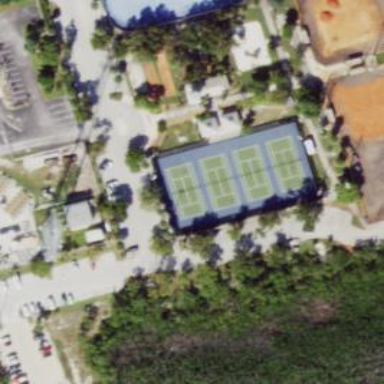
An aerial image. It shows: Tennis court on pitch designated for leisure land.